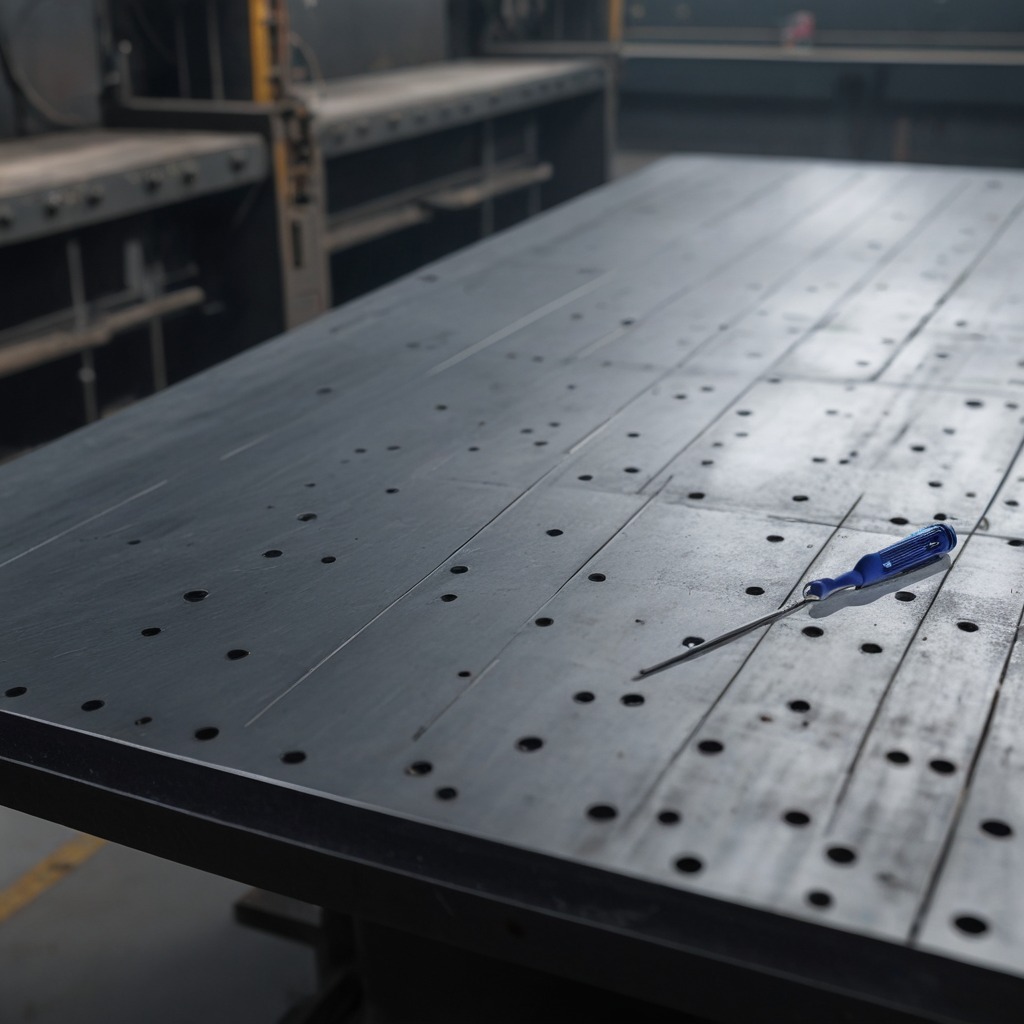
A screwdriver is lying on the cold steel table in a mining workshop.